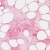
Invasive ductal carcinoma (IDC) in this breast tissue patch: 0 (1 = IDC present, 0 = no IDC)